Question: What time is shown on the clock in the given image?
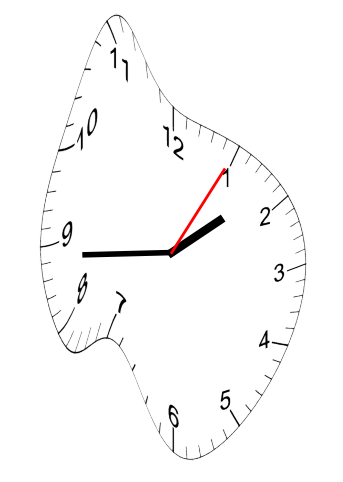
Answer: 01:44:05